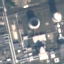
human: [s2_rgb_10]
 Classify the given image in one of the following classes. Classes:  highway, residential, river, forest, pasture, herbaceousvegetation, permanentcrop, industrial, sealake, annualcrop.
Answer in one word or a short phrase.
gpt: Industrial